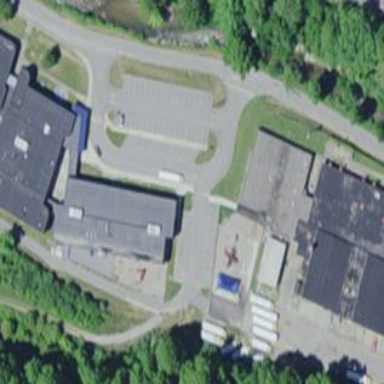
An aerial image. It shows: School building or complex.